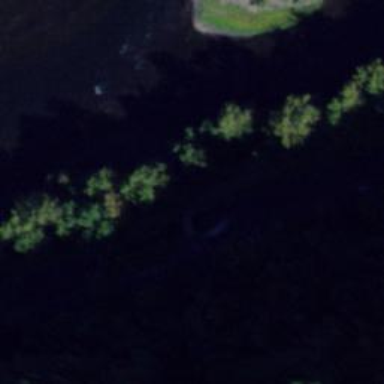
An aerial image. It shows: Lock gate along waterway.